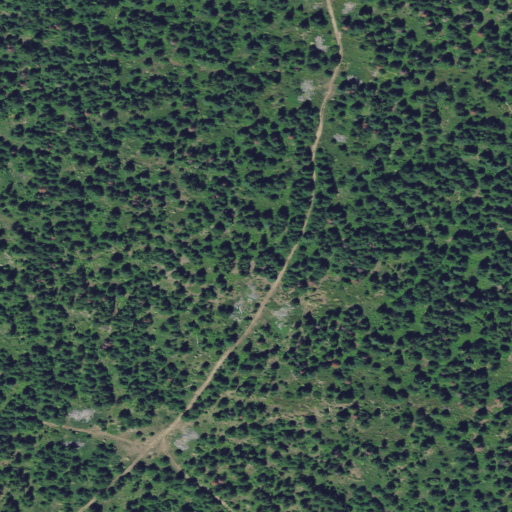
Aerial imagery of mountain in Oregon named Stubblefield Mountain containing evergreen forest and shrub